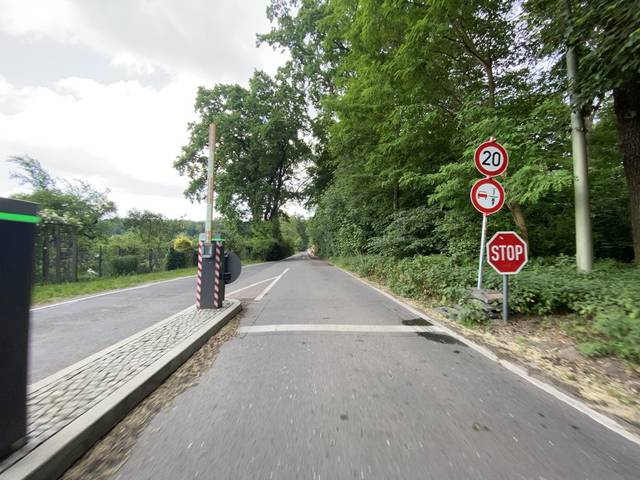
Region: Germany
Coordinates: 52.48, 13.484